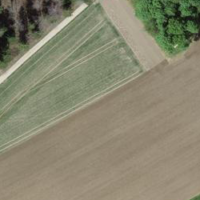
EUNIS habitat code: 24
Species observed at this site:
Dactylis glomerata
Cornus sanguinea
Acer pseudoplatanus